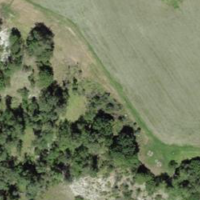
EUNIS habitat code: 32
Species observed at this site:
Hippophae rhamnoides